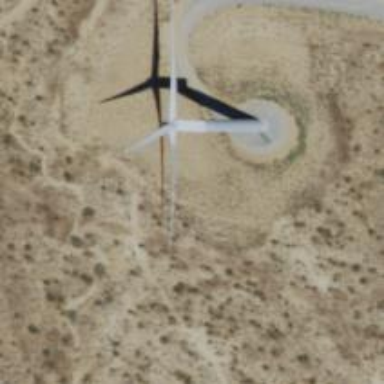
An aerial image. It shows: Wind turbine generator that utilizes wind as its source for generating electricity. It is of the horizontal axis type.